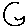
Label: moon